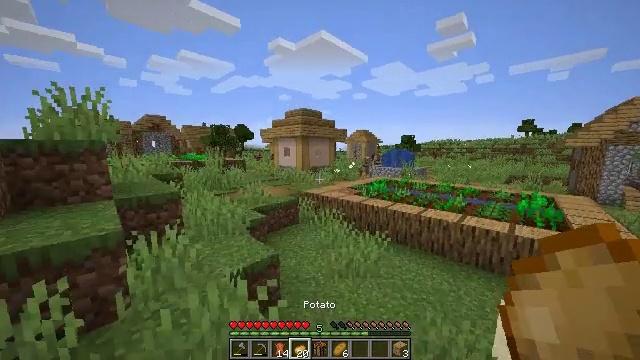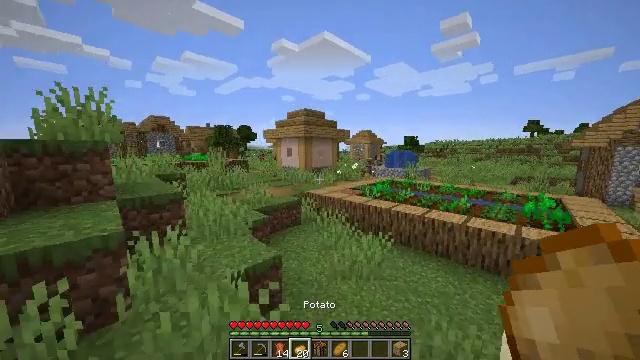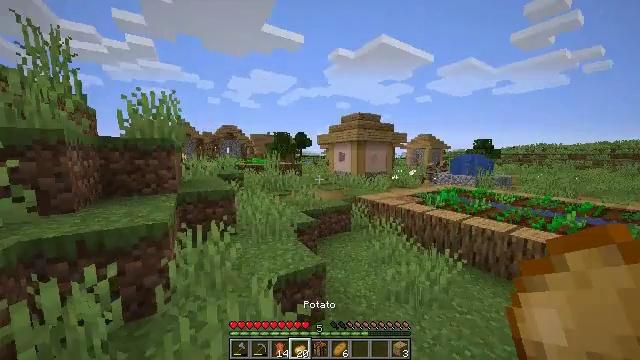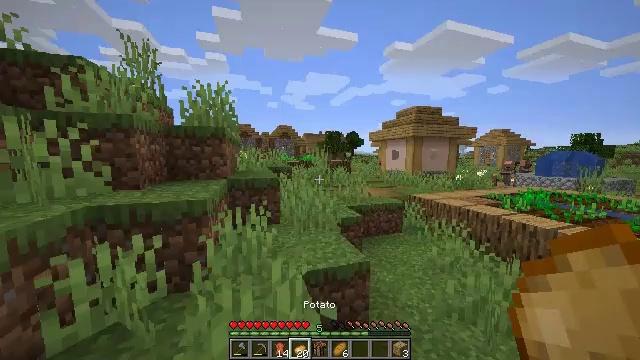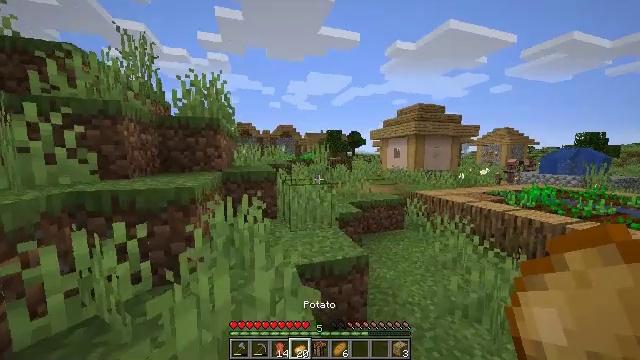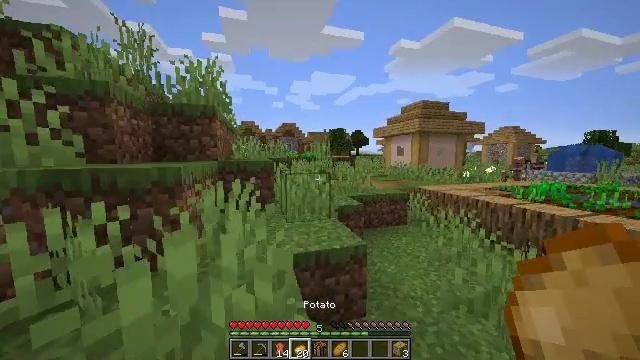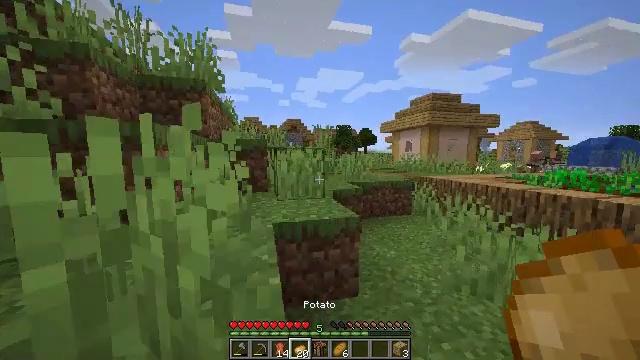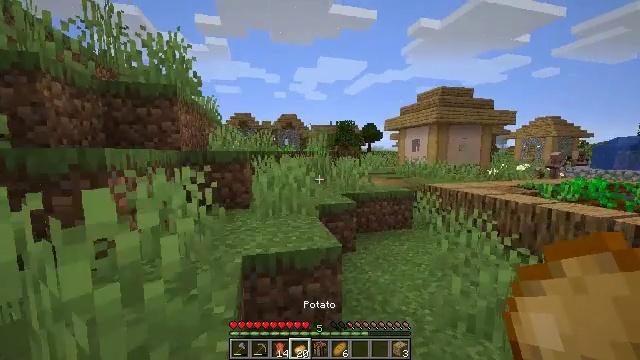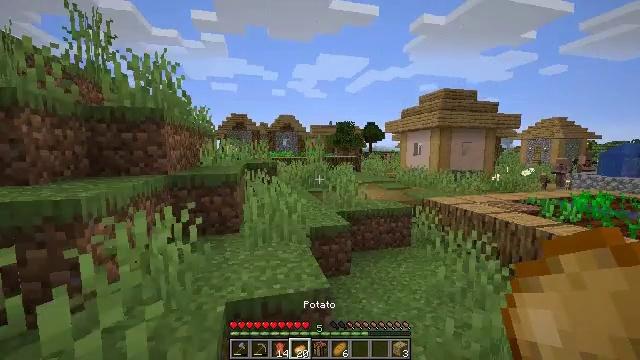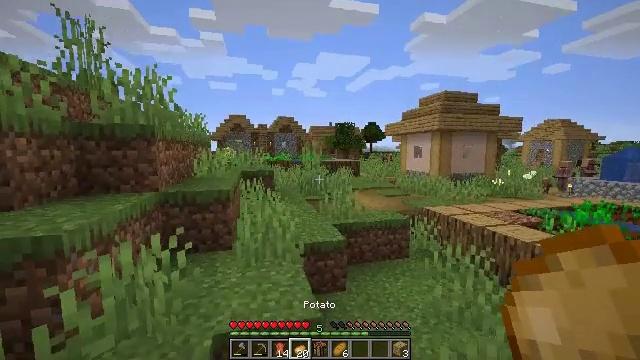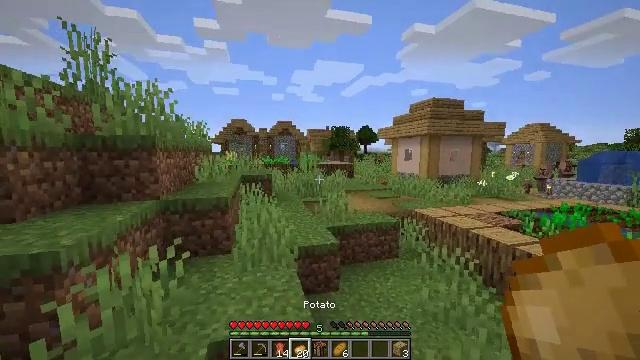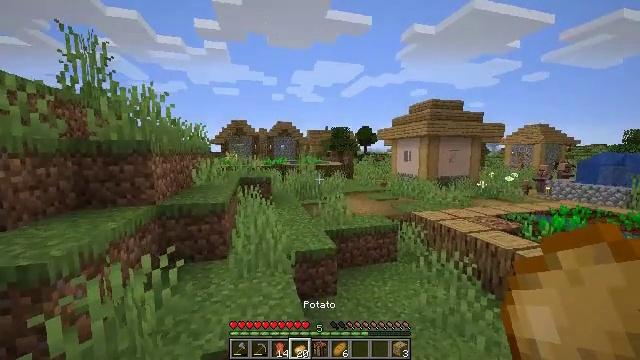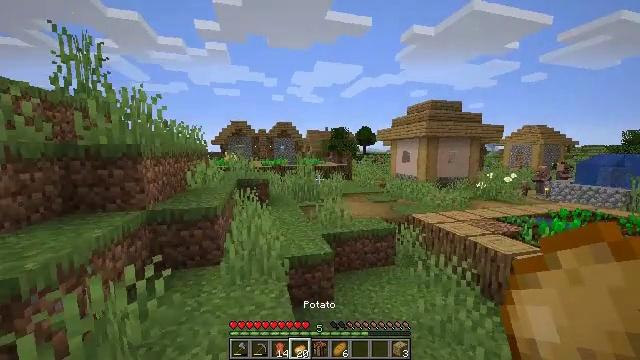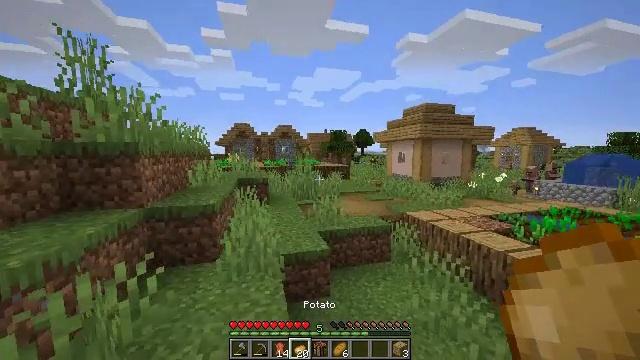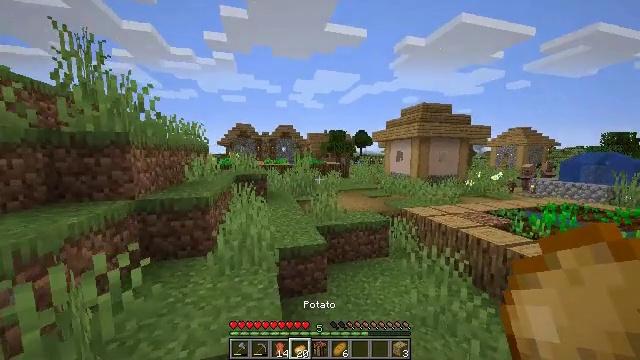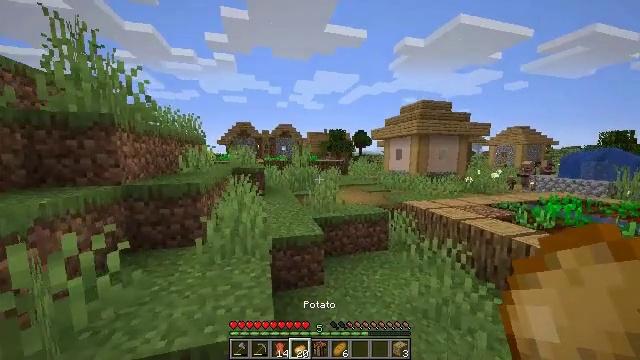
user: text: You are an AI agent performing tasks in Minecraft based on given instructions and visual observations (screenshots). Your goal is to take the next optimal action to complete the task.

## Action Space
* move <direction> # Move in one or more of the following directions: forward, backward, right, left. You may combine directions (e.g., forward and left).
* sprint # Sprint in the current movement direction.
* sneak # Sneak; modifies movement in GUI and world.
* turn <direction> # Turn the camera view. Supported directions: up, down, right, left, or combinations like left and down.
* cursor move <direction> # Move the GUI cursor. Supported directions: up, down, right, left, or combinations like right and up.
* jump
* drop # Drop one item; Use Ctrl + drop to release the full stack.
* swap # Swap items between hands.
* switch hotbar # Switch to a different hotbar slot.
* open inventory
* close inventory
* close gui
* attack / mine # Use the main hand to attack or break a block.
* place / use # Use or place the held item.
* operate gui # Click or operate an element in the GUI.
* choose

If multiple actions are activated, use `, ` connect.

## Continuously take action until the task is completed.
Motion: motion action
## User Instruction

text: Break the composter to recycle it.
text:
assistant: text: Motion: move forward, sprint, jump
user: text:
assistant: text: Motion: move forward, sprint, turn left and up, jump
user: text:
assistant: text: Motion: move forward, sprint, turn left, jump
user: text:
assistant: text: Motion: move forward, sprint, jump
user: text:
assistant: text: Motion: move forward, sprint, jump
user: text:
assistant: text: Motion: move forward, sprint, turn left, jump
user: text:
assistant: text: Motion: move forward, sprint, jump
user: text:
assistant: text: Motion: move forward, sprint, jump
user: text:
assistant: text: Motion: move forward, sprint, jump
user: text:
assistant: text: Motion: move forward, sprint, jump
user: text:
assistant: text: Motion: move forward, sprint, jump
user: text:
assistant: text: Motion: move forward, sprint, jump
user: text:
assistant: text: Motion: move forward, sprint, jump
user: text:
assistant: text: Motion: move forward, sprint, jump
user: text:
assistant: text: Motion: move forward, sprint
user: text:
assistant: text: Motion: move forward, sprint
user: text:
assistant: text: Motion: move forward, sprint
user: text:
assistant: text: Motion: move forward, sprint
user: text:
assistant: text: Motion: move forward, sprint
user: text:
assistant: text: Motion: move forward, sprint, turn down
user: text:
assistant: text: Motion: move forward, sprint
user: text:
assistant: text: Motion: move forward, sprint, turn left
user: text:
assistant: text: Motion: move forward, sprint, turn left
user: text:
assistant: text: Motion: move forward, sprint, jump
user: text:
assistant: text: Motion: move forward, sprint, turn left, jump
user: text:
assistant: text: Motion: move forward, sprint, turn left, jump
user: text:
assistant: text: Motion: move forward, sprint, jump
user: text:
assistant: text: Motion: move forward, sprint, jump
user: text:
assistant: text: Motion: move forward, sprint, jump
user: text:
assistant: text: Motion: move forward, sprint, jump